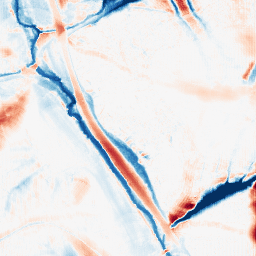
Category: morphological
Decomposition family: morphological_ellipse
Decomposition parameters: operation: average
width: 30
height: 50
Upsampling method: fft_zeropad
Upsampling parameters: scale: 8
Upsampling scale: 8